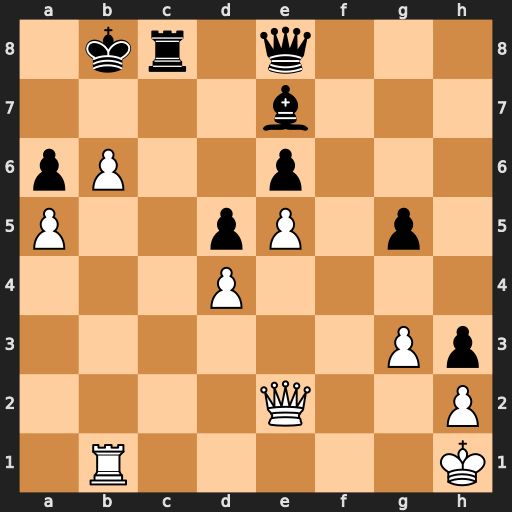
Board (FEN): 1kr1q3/4b3/pP2p3/P2pP1p1/3P4/6Pp/4Q2P/1R5K
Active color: w
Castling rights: -
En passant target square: -
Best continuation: Qxa6 Qd7 b7 Rc1+ Rxc1